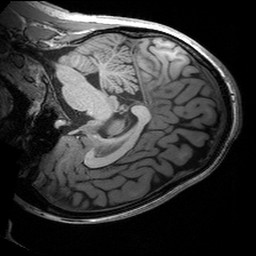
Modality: T1w
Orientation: sagittal
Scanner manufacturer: siemens
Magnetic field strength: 3 T
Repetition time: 2.53 s
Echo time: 0.00299 s